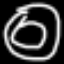
Label: donut